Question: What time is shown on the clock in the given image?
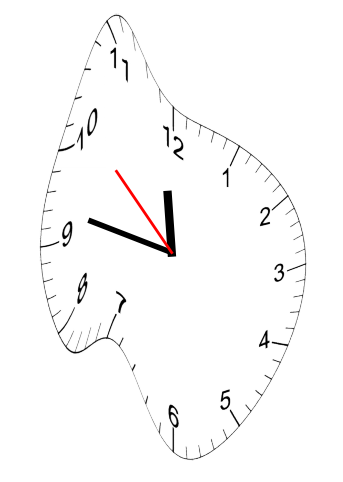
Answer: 11:46:52